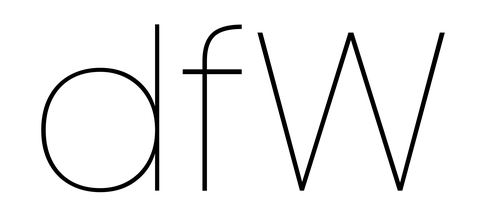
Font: Poppins-Thin